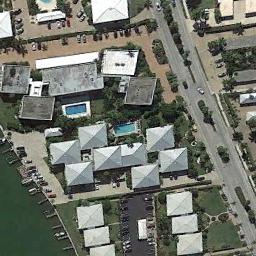
Label: residential